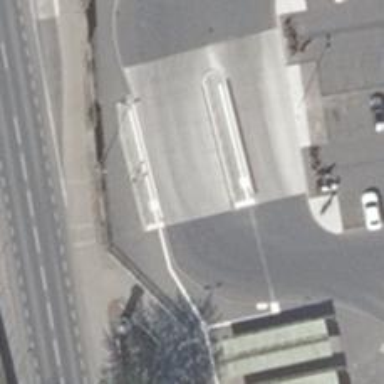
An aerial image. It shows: Asphalt road designated for service vehicles.